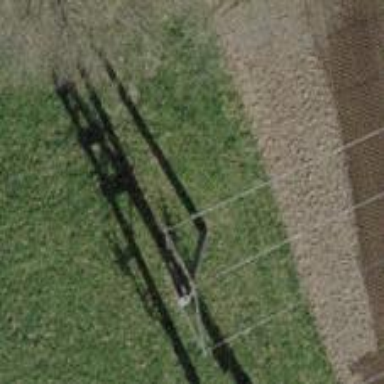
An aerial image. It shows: Power line with three cables.